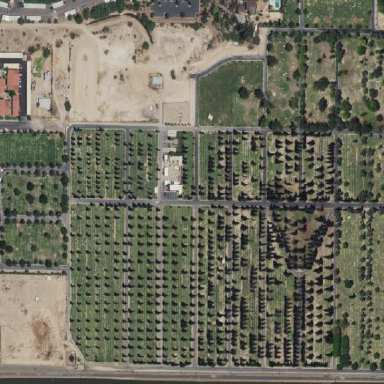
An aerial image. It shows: Cemetery.